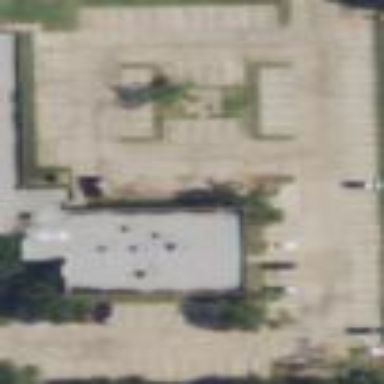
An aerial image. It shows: Parking area.